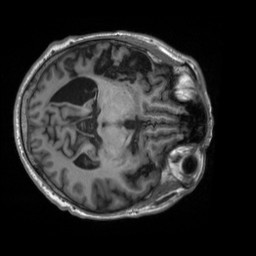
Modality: T1w
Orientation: axial
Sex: male
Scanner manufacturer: siemens
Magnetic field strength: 3 T
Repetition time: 2.3 s
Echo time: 0.00226 s